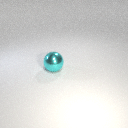
large cyan metal sphere